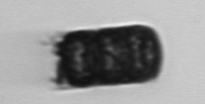
Label: Paralia_sulcata